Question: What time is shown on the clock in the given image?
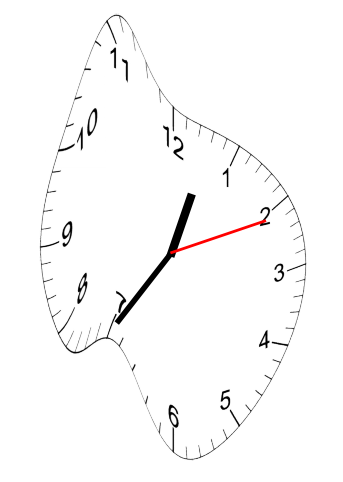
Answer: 12:35:11